Interaction volume radius: 5 \u00c5
Interaction volume height: 10 \u00c5
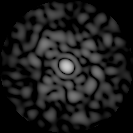
Disorder parameter: 0.8811